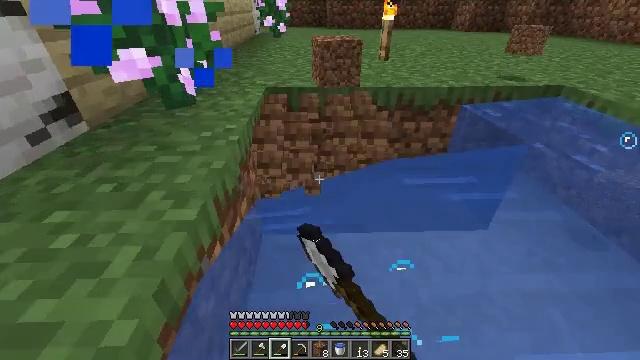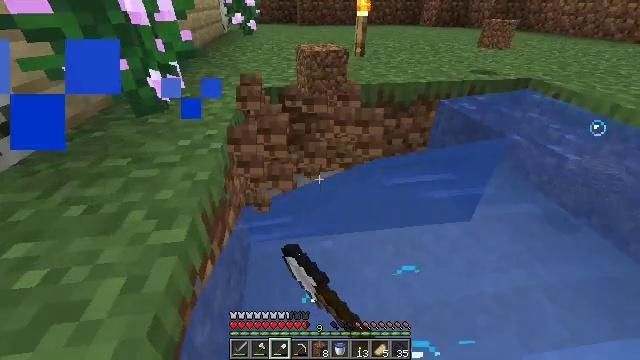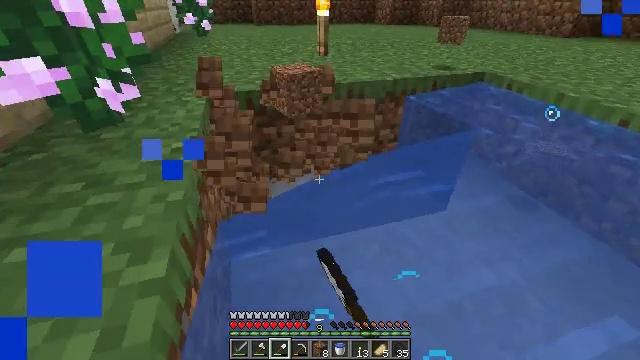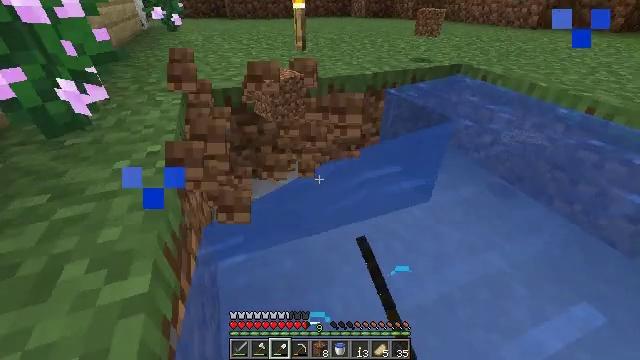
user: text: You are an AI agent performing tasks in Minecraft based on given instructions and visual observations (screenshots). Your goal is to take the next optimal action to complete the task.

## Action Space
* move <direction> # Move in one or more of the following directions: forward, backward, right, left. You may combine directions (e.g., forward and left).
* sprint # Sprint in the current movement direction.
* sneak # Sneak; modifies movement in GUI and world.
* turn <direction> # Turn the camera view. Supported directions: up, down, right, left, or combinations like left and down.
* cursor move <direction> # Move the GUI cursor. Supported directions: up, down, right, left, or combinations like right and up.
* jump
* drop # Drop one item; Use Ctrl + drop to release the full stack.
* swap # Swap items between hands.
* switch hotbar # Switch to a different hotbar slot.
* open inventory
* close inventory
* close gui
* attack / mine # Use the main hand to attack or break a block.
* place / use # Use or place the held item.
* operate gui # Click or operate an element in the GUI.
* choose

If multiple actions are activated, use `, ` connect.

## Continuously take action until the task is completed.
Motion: motion action
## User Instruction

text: Attack the farmland to gather it.
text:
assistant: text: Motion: move forward, turn right, attack / mine
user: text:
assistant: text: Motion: move forward, turn right, attack / mine
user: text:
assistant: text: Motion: move forward, turn right and down, attack / mine
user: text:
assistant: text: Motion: attack / mine